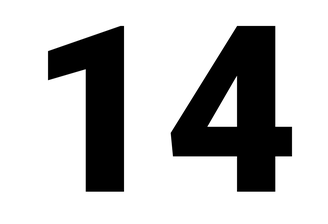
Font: Roboto_Black